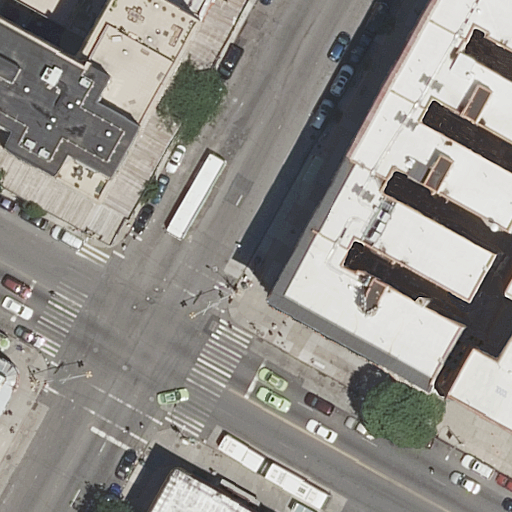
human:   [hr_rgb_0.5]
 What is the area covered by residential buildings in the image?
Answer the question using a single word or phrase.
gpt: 8308m2

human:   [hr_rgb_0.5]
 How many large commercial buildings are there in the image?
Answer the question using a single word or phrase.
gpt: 0

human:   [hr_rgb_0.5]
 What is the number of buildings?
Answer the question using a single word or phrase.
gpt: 10

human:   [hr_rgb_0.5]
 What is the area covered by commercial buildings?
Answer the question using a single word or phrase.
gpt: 0m2

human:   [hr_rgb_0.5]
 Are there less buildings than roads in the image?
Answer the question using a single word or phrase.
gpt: no

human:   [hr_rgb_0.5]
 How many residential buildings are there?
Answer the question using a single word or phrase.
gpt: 10

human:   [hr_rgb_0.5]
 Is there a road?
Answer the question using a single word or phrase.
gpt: yes

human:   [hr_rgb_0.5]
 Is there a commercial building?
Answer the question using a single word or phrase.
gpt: no

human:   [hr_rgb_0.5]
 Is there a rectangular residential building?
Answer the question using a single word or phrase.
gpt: yes

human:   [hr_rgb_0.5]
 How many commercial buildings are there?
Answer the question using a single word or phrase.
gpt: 0

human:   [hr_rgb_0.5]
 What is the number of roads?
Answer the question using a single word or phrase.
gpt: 2

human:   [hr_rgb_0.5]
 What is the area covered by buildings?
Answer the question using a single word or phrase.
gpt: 8308m2

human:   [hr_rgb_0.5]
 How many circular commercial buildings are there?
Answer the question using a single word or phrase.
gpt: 0

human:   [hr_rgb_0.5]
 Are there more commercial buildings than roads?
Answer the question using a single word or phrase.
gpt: no

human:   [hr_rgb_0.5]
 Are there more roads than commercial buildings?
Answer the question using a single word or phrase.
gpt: yes

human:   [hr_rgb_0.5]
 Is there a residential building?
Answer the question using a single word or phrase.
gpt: yes

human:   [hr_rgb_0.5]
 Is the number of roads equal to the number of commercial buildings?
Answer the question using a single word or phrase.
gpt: no

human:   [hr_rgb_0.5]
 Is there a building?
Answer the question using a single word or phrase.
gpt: yes

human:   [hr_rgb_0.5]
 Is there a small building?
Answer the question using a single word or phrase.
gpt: yes

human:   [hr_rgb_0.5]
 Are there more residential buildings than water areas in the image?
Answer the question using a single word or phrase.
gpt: yes

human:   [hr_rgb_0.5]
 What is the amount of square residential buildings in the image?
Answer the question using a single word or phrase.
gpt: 0

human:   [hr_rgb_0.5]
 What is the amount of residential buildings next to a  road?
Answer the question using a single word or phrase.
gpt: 10

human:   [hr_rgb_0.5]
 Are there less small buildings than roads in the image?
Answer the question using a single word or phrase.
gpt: no

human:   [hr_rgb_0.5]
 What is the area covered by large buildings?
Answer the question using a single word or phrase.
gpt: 6387m2

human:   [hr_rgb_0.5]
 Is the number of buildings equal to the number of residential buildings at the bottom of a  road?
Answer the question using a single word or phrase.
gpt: no

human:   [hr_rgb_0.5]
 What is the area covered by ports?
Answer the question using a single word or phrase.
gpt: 0m2

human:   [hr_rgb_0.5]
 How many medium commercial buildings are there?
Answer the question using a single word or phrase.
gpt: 0

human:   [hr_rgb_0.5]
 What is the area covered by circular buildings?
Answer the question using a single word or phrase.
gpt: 0m2

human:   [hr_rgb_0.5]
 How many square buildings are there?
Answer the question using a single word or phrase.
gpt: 0

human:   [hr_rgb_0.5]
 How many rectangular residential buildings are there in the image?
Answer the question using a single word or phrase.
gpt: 5

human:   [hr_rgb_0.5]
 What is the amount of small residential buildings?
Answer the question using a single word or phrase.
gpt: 2

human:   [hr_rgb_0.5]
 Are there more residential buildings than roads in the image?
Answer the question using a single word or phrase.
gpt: yes

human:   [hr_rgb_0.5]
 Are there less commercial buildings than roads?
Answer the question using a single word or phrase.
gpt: yes

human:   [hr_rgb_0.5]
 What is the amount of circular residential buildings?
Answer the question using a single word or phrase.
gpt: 0

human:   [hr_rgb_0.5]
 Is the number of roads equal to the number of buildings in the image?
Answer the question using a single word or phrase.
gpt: no

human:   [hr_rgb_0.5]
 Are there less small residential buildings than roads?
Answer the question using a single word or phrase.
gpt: no

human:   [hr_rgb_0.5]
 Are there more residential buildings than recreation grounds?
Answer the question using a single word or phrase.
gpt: yes

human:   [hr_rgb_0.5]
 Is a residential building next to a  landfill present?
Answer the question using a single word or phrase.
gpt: no

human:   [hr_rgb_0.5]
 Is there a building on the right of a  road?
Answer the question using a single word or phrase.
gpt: yes

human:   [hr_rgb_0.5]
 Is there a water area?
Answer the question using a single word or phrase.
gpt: no

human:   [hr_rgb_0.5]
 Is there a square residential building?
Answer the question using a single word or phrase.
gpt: no

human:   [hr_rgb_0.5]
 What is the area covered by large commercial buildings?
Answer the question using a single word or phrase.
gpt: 0m2

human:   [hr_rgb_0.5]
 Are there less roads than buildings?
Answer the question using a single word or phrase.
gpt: yes

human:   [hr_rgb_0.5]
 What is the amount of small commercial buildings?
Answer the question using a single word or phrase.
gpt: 0

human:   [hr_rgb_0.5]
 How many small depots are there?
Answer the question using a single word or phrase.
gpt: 0

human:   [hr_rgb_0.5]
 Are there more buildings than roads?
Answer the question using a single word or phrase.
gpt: yes

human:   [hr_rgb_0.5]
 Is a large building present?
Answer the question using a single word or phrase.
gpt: yes

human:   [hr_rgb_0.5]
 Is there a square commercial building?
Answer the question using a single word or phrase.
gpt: no

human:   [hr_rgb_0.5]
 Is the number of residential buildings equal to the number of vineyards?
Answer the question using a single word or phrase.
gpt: no

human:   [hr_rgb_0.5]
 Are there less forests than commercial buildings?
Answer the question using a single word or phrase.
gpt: no

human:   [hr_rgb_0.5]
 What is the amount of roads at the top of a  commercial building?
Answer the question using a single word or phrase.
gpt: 0

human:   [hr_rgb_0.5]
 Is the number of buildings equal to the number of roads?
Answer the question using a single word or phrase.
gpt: no

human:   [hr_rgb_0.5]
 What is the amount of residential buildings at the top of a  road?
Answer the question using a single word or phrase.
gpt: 7

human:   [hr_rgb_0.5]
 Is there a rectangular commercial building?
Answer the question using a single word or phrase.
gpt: no

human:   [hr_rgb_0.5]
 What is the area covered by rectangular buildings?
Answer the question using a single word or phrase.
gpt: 6548m2

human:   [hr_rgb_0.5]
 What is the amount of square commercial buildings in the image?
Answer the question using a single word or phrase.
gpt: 0

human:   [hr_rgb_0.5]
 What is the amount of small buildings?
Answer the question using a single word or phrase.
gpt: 2

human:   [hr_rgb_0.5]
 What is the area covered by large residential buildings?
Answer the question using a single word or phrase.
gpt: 6387m2

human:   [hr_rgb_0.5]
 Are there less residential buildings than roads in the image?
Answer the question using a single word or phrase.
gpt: no

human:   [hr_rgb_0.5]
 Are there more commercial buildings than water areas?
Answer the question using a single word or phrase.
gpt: no

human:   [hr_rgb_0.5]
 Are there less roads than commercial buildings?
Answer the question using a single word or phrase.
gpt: no

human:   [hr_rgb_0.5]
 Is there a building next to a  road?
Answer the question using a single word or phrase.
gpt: yes

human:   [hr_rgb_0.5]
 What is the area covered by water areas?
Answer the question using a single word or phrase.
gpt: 0m2

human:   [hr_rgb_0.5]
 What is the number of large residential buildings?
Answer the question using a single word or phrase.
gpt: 3